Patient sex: F
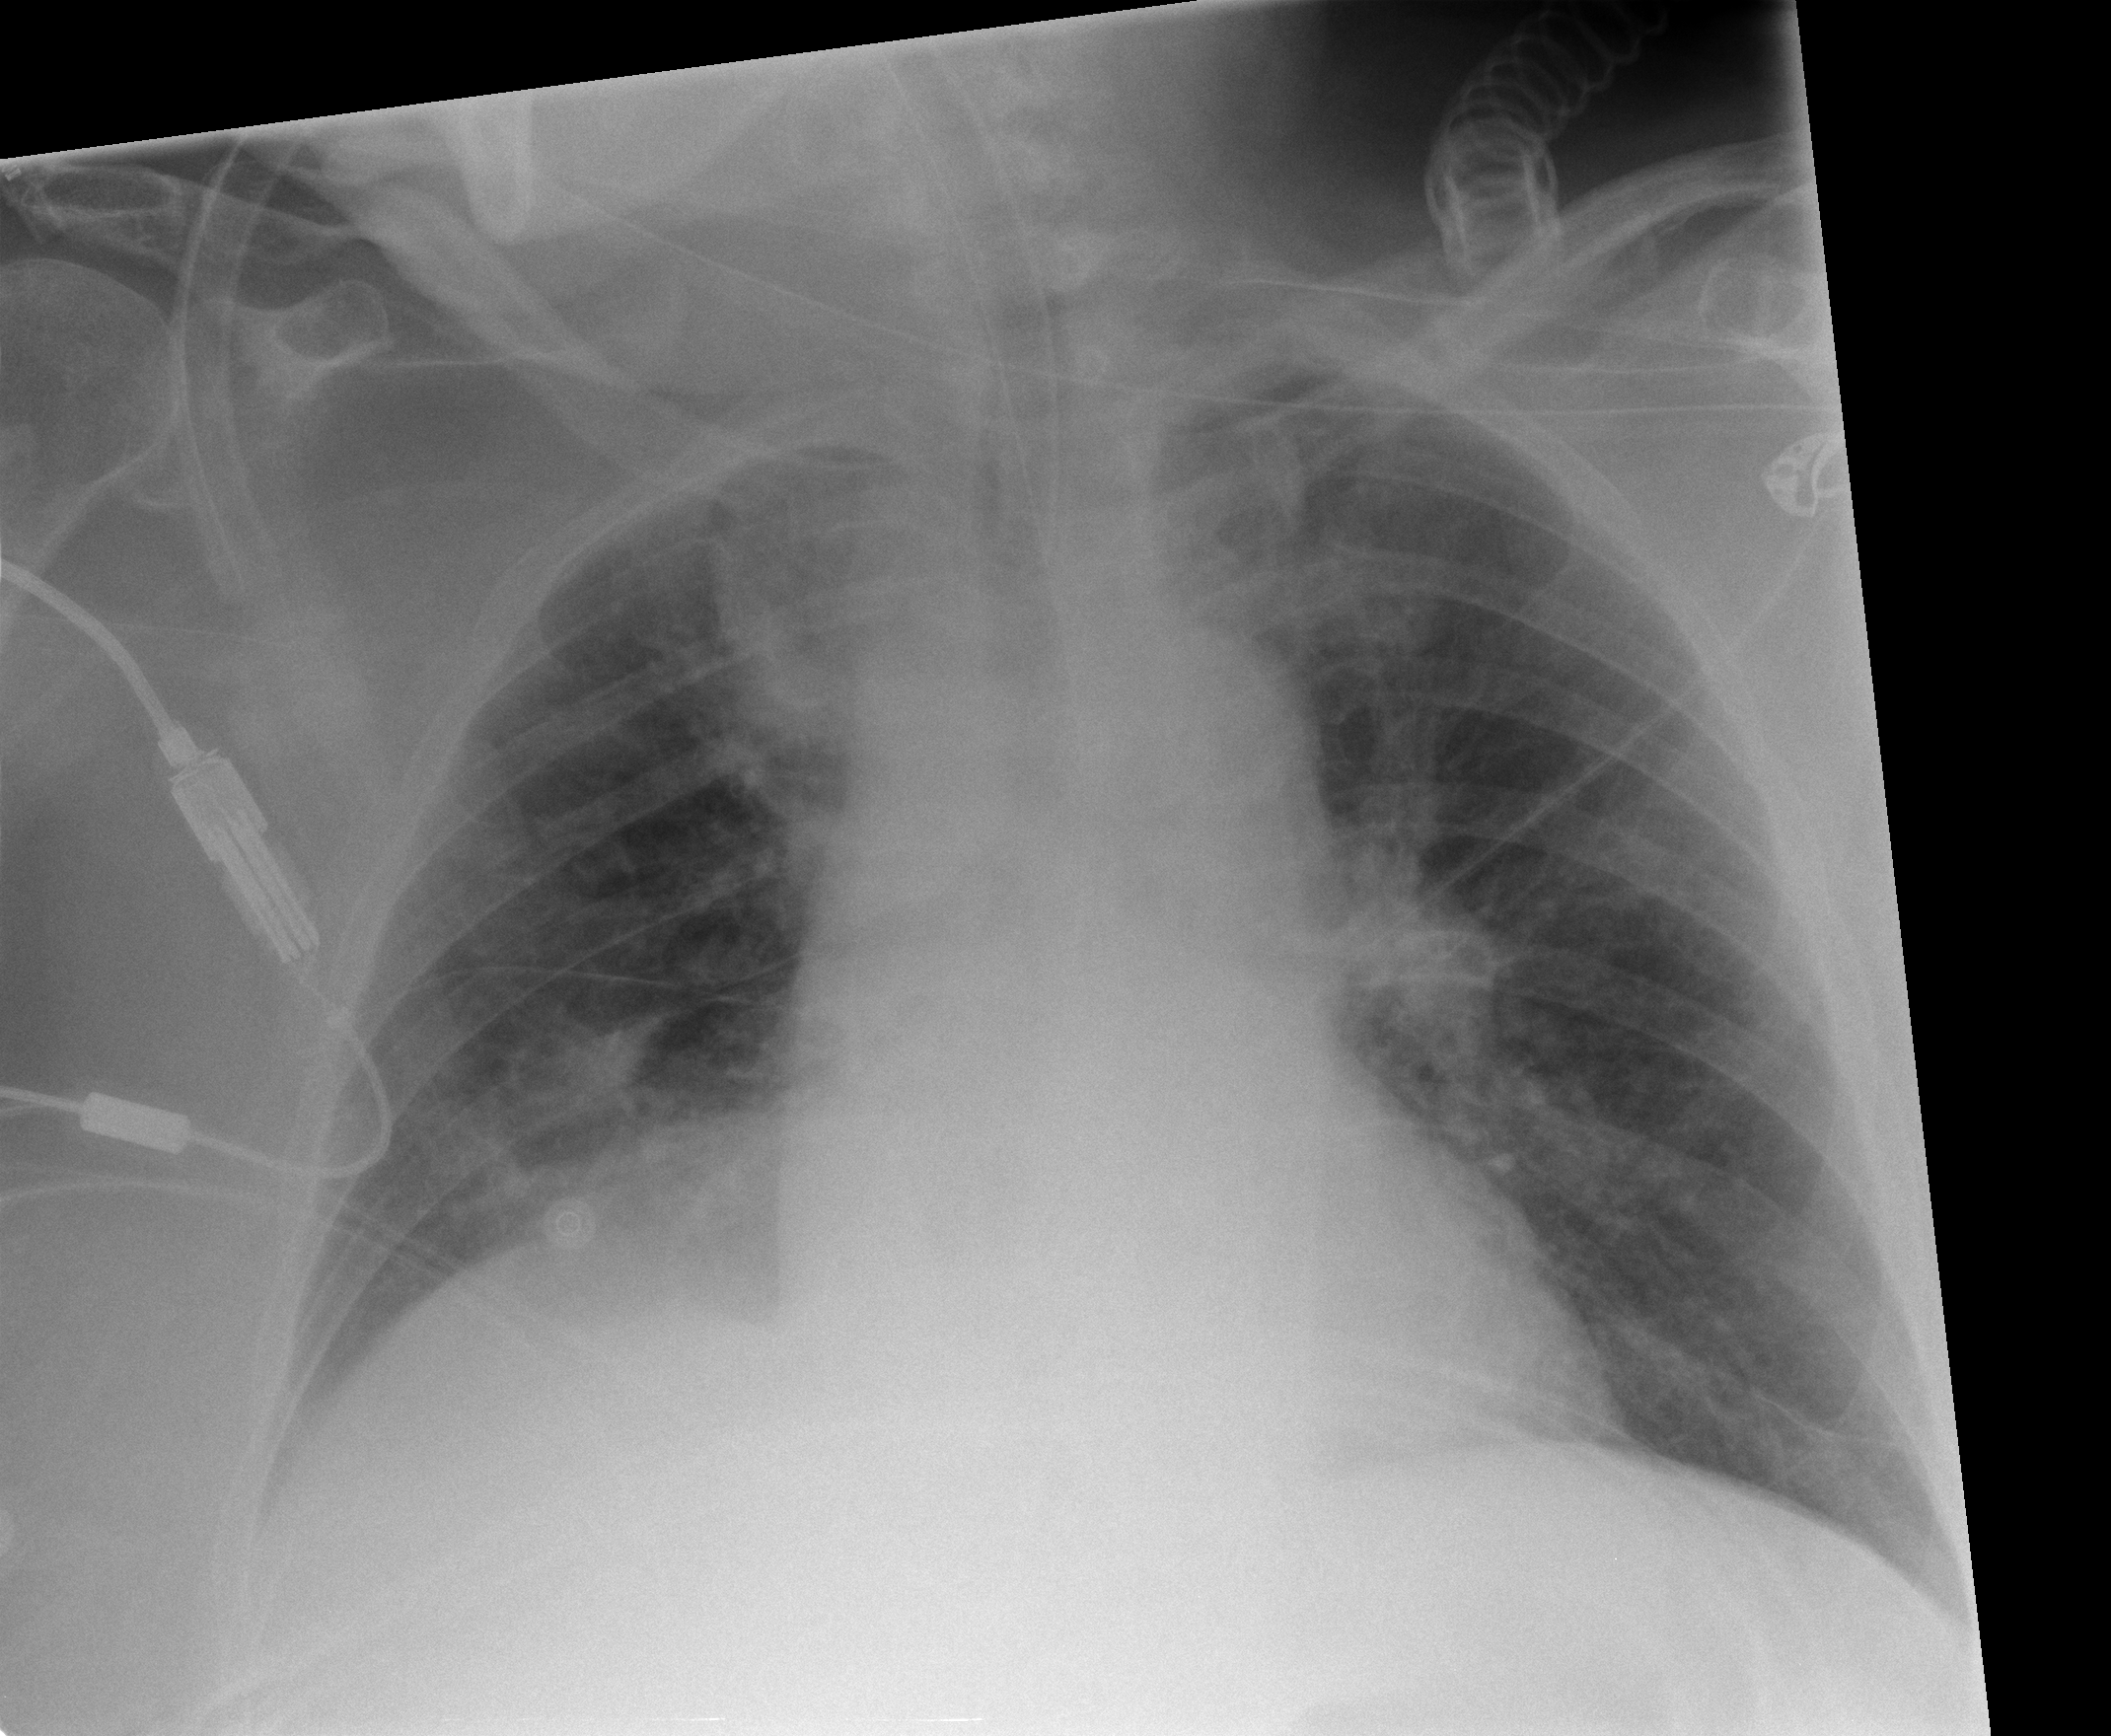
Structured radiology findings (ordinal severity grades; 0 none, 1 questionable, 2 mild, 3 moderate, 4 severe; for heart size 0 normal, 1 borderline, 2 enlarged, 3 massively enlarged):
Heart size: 0
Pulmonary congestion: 0
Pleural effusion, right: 1
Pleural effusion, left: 0
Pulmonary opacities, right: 1
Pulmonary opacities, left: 0
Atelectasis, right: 0
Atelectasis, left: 0